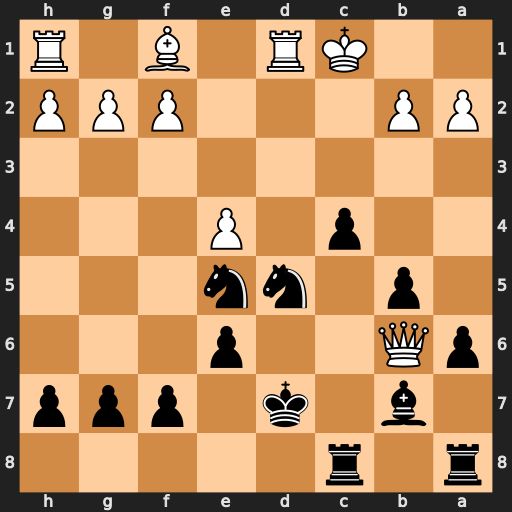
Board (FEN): r1r5/1b1k1ppp/pQ2p3/1p1nn3/2p1P3/8/PP3PPP/2KR1B1R
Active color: b
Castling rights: -
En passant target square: -
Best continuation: Nd3+ Kb1 Nxb6